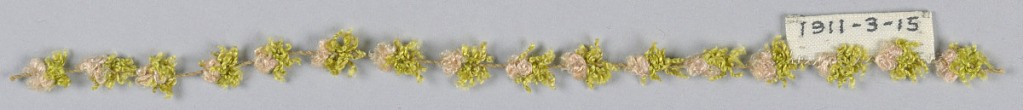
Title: Dress trimming
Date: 18th century
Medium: silk Technique:
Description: Pink and green silk forms rose buds and leaves that are on a green silk cord.